Question: I want my app to have no title bar but still be closeable, draggable, minimizable, maximizable, and resizable like a regular window. I can do this in OS X since there is a <URL> option called 'hidden-inset' that I can use but unfortunately, it's not available for Windows, which is the platform that I'm developing for. How would I go about doing something like this in Windows?
 Above is an example of what I'm talking about.
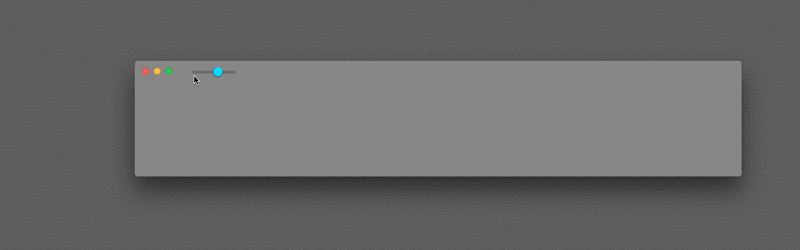
Answer: Assuming you don't want window chrome, you can accomplish this by removing the frame around Electron and filling the rest in with html/css/js. I wrote an article that achieves what you are looking for on my blog here: <URL>
To summarize, you need to pass frame: false when you create the BrowserWindow:
'''
mainWindow = new BrowserWindow({width: 800, height: 600, frame: false});
'''
Then create and add control buttons for your title bar:
'''
<div id="title-bar">
<div id="title">My Life For The Code</div>
<div id="title-bar-btns">
<button id="min-btn">-</button>
<button id="max-btn">+</button>
<button id="close-btn">x</button>
</div>
</div>
'''
Bind in the max/min/close functions in js:
'''
(function () {
var remote = require('remote');
var BrowserWindow = remote.require('browser-window');
function init() {
document.getElementById("min-btn").addEventListener("click", function (e) {
var window = BrowserWindow.getFocusedWindow();
window.minimize();
});
document.getElementById("max-btn").addEventListener("click", function (e) {
var window = BrowserWindow.getFocusedWindow();
window.maximize();
});
document.getElementById("close-btn").addEventListener("click", function (e) {
var window = BrowserWindow.getFocusedWindow();
window.close();
});
};
document.onreadystatechange = function () {
if (document.readyState == "complete") {
init();
}
};
})();
'''
Styling the window can be tricky, but the key use to use special properties from webkit. Here is some minimal CSS:
'''
body {
padding: 0px;
margin: 0px;
}
#title-bar {
-webkit-app-region: drag;
height: 24px;
background-color: darkviolet;
padding: none;
margin: 0px;
}
#title {
position: fixed;
top: 0px;
left: 6px;
}
#title-bar-btns {
-webkit-app-region: no-drag;
position: fixed;
top: 0px;
right: 6px;
}
'''
Note that these are important:
'''
-webkit-app-region: drag;
-webkit-app-region: no-drag;
'''
-webkit-app-region: drag on your 'title bar' region will make it so that you can drag it around as is common with windows. The no-drag is applied to the buttons so that they do not cause dragging.